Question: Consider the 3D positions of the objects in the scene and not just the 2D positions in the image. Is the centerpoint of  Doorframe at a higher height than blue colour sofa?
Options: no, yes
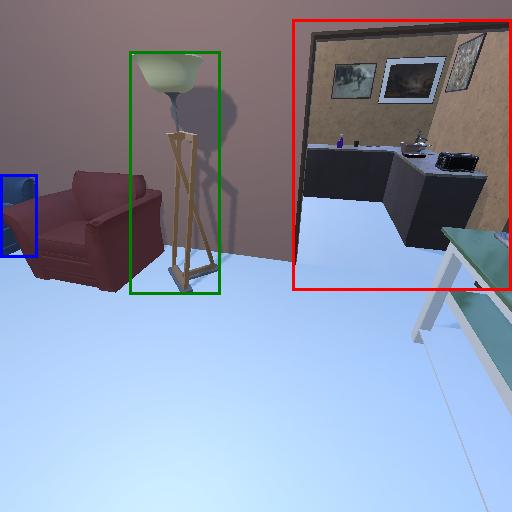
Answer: no